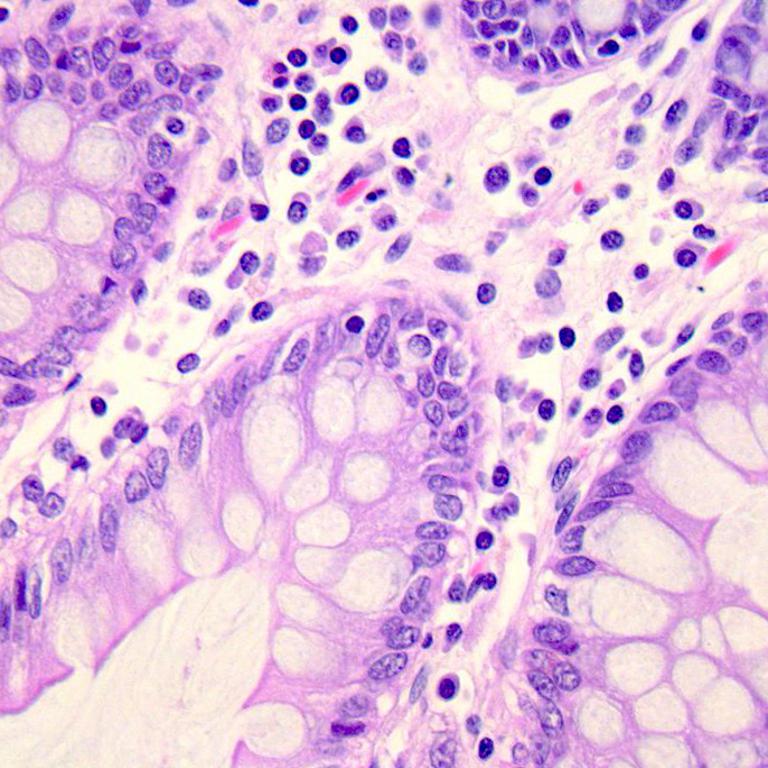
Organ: colon
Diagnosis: benign